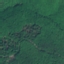
Label: Forest